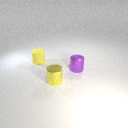
small yellow rubber cylinder to the left of small purple metal cylinder